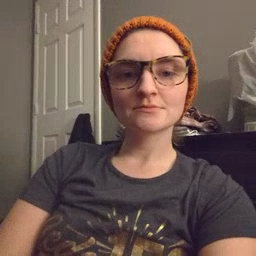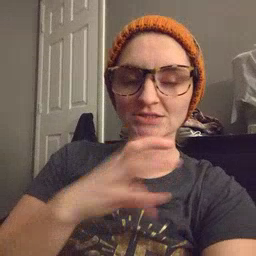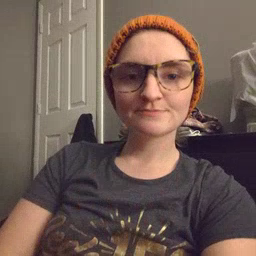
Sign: hot